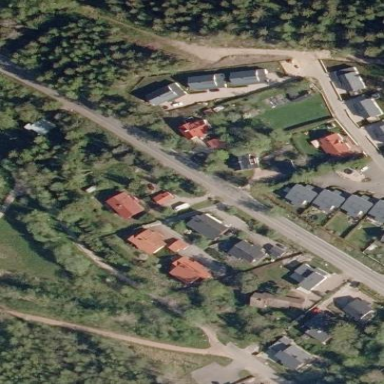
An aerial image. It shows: Residential area.